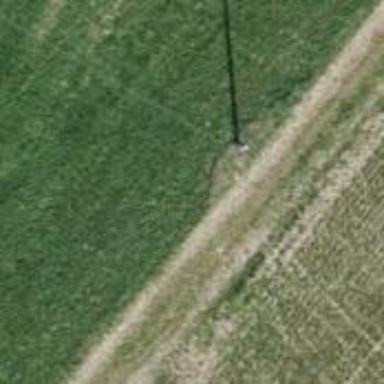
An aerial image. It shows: Power pole.